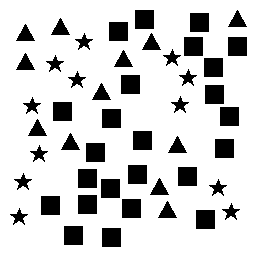
Squares: 24
Triangles: 12
Stars: 12
Total shapes: 48